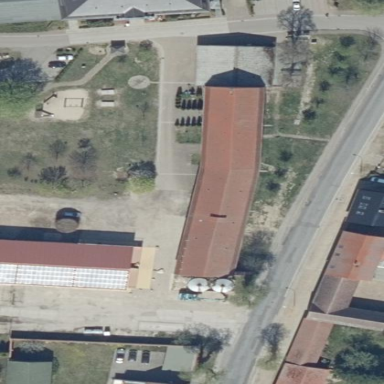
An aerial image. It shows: Gabled building with the roof oriented along its structure.